Question: i want to translate user entered english content to hindi language.So, for that whenever user clicks translate button, i will send a HTTP post reguest(with user entered english text) to googletranslator site.
But i got a runtime excption saying that "WebException was caught" and "Unable to connect to Remote Server".
I already turn off my firewall and virus software...
What is the problem may be...
Do i need to set or change my web application's settings...
Please Guide me to get out of this issue...

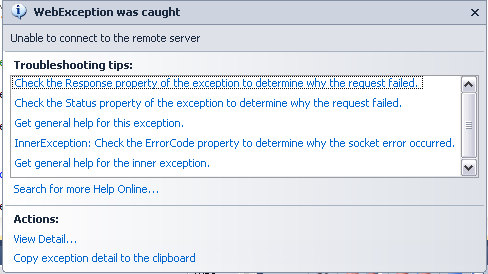
Answer: As per the comments you can use this code:
'''
System.Net.WebProxy pry = new System.Net.WebProxy("192.168.1.100", 2);
pry.Credentials = CredentialCache.DefaultCredentials;
GlobalProxySelection.Select = pry;
'''
Where is a proxy address and is the port number.
Use the code before making any Http Request.
This works for me always.
Let me know if u face any problem.
Use the code before creating a web request object
Example i use this code before:
'''
System.Net.HttpWebRequest webReq = (System.Net.HttpWebRequest)System.Net.WebRequest.Create("http://www.domain.com/horoscopes/daily/my.xml");
'''